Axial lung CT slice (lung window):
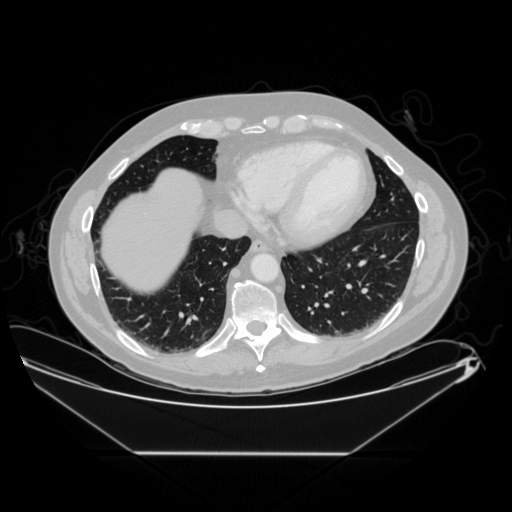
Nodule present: no